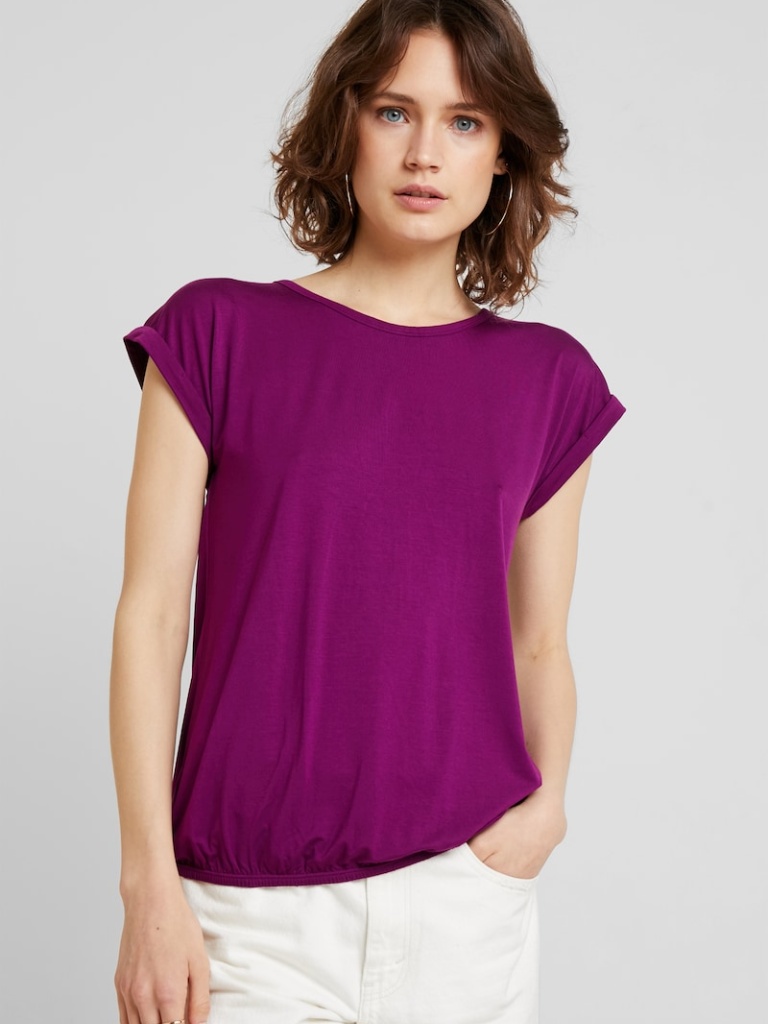
cotton relaxed short sleeve hip length Untucked crew t-shirt